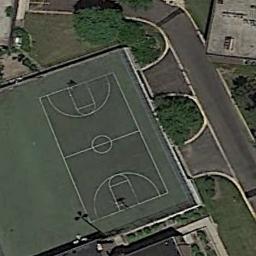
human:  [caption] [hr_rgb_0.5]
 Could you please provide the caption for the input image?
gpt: The basketball court on the playground is next to the road .

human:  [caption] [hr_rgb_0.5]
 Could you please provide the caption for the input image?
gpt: There is a basketball court next to the road .

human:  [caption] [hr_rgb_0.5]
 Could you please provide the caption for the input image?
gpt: There is a big basketball court in the picture .

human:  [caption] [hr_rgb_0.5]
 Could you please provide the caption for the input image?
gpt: A basketball court on the lawn and some trees beside .

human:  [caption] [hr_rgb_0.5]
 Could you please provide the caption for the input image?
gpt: The road is beside the basketball court .